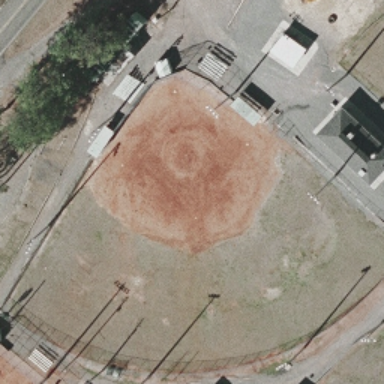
This is a old baseball diamond .